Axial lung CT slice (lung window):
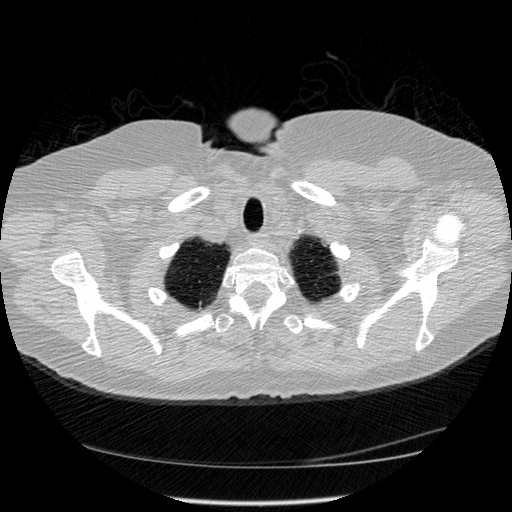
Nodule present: no